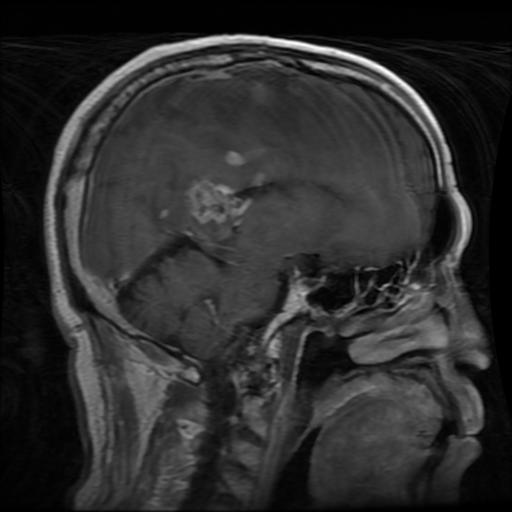
Label: glioma